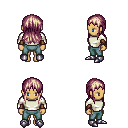
a pixel art fantasy rpg character, female body template, human, tanned skin, white long-sleeve shirt, teal pants, white blonde unkempt hairstyle, cloth bracers, metal boots, four views (front, back, left, right), 2x2 character sprite sheet, small pixel art, hard edges, no anti-aliasing